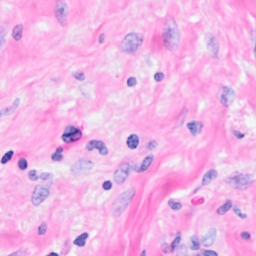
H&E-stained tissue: Breast